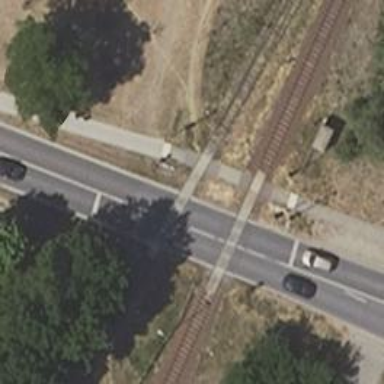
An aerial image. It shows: Railway crossing.